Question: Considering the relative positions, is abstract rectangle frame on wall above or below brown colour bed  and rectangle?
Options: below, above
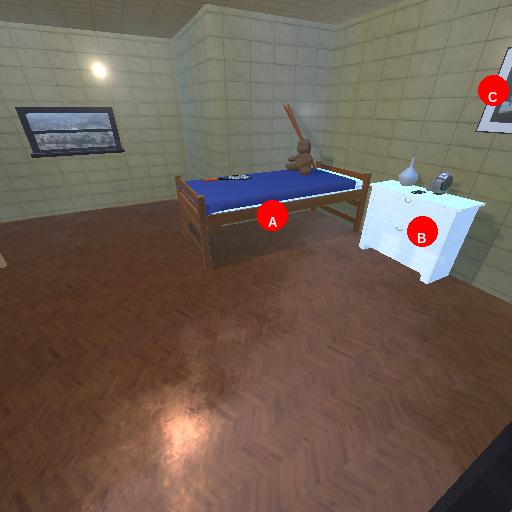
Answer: below